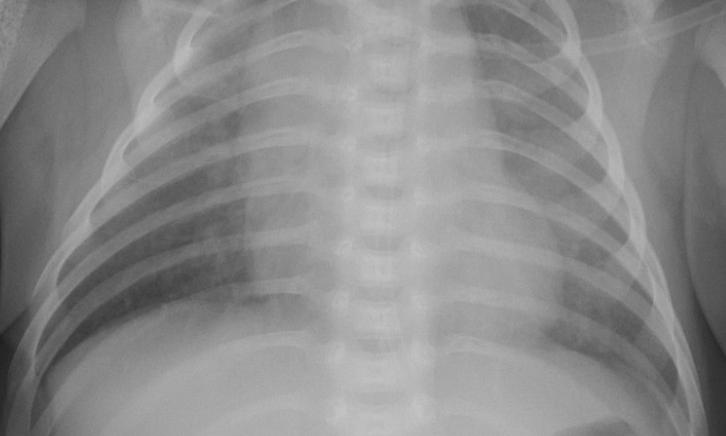
Diagnosis: PNEUMONIA